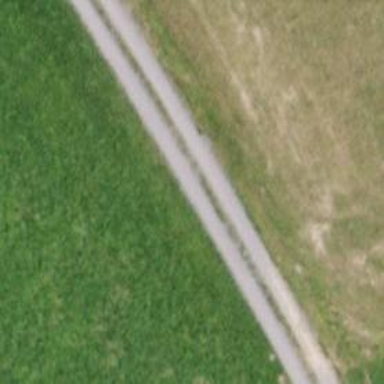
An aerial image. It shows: Gravel track with grade 2 tracktype.